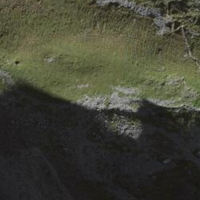
EUNIS habitat code: 26
Species observed at this site:
Saxifraga aizoides